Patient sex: M
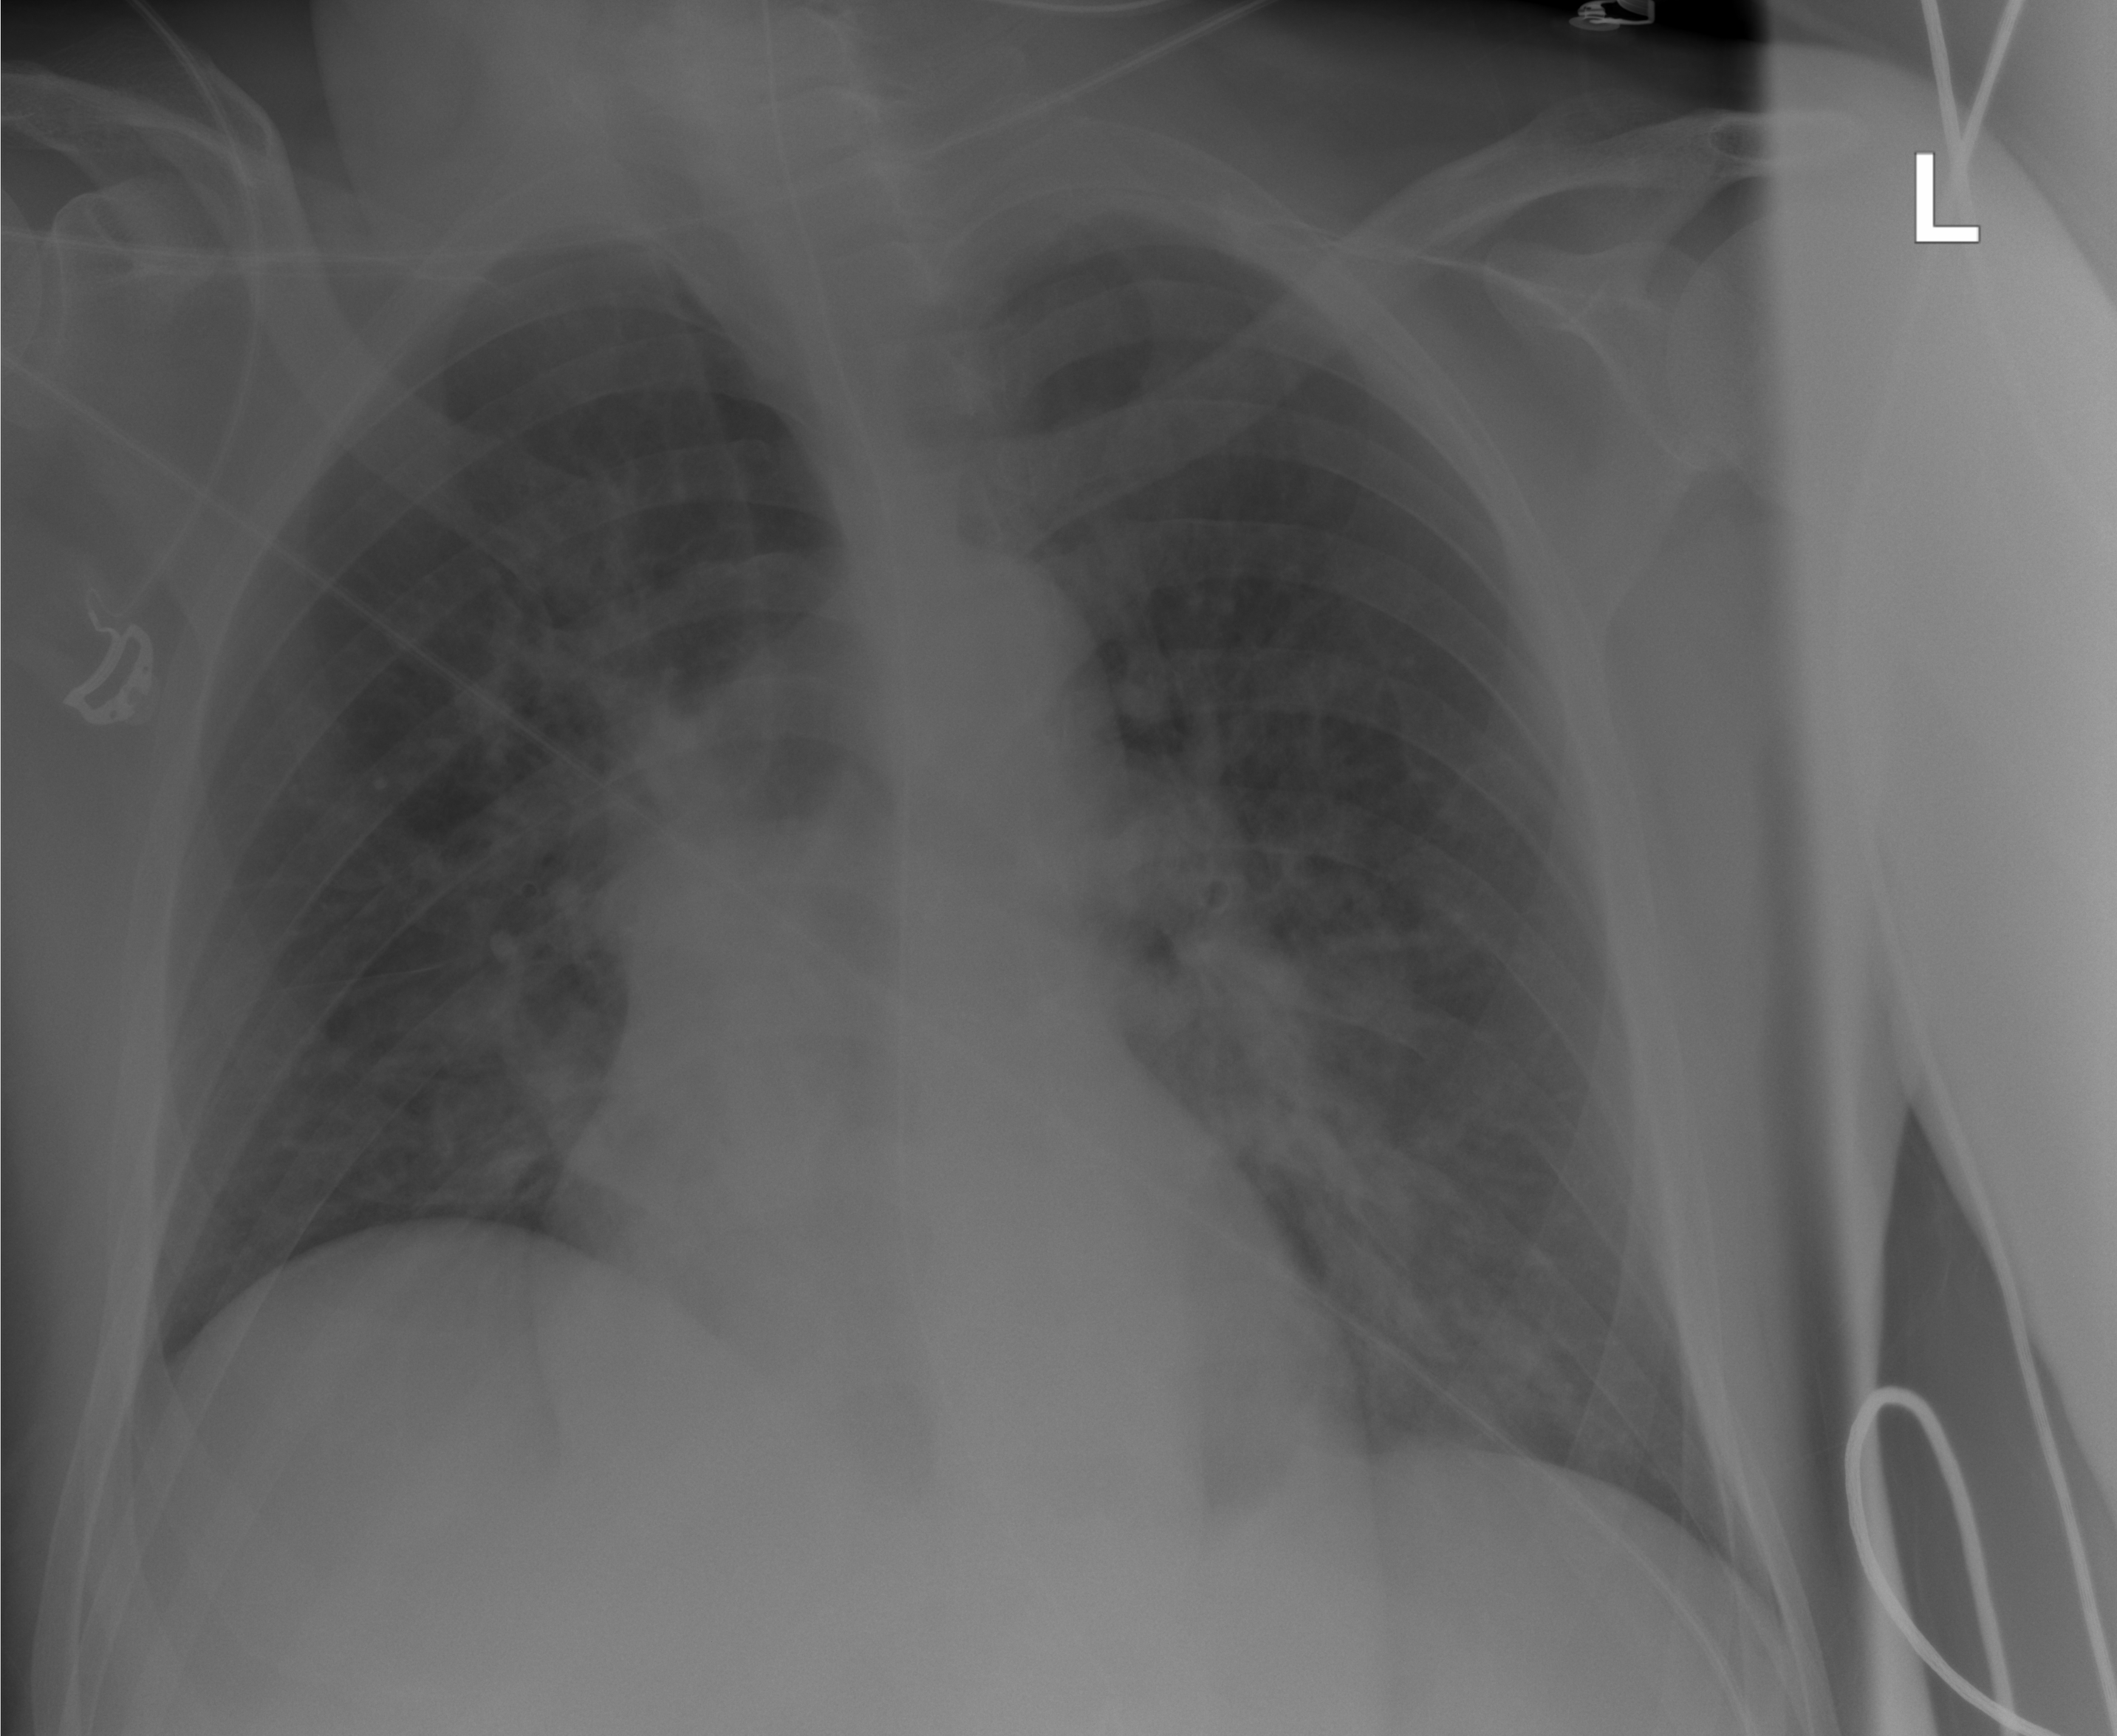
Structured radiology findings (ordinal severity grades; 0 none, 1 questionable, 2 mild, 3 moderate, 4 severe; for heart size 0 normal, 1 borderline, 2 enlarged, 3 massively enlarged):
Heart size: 0
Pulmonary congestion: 0
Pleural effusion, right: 0
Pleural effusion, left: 0
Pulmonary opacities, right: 2
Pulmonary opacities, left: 2
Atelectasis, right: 0
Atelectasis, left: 0